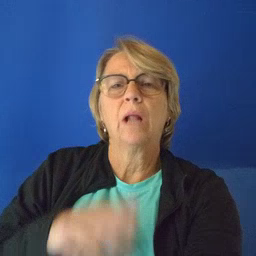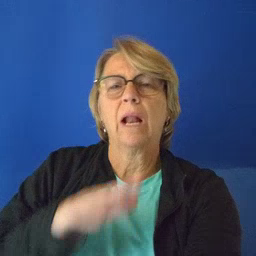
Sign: later